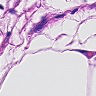
Metastatic tissue present: no